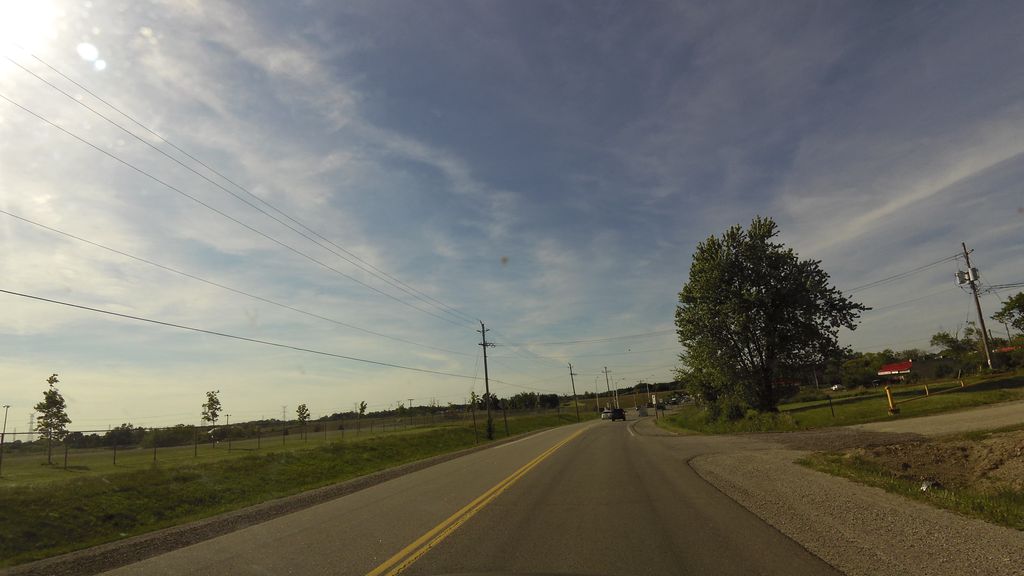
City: hamilton